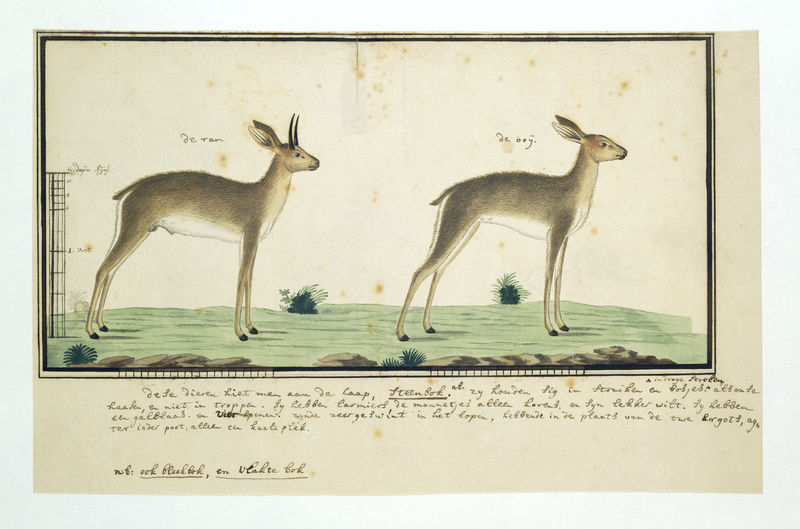
Titel: Kaapse steenbok (Raphicerus campestris): ram en ooi
Künstler: Robert Jacob Gordon
Standort: Amsterdam
Institution: Rijksmuseum
Schlagwörter: skizze, zeichnung, wiese, blatt, schrift, reh, bock, maßstab, reiseskizze, maße, maasse